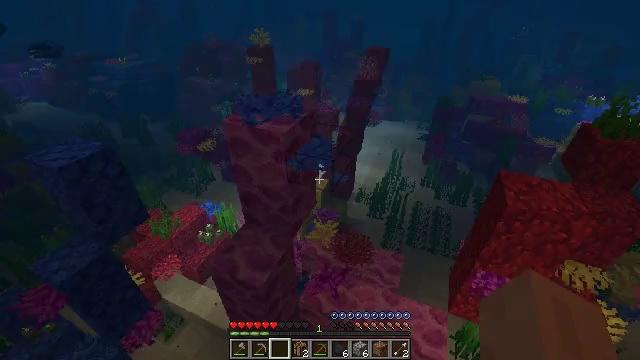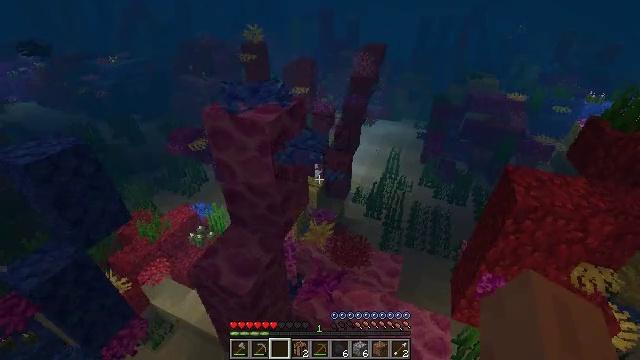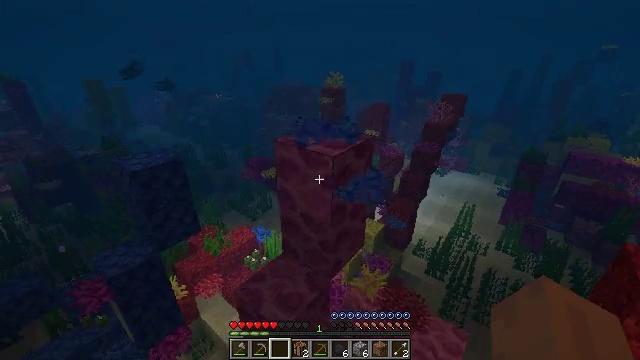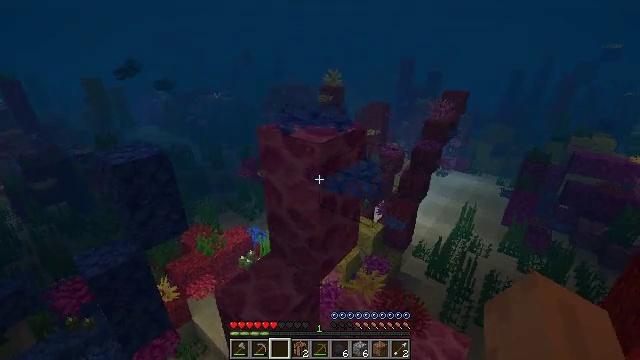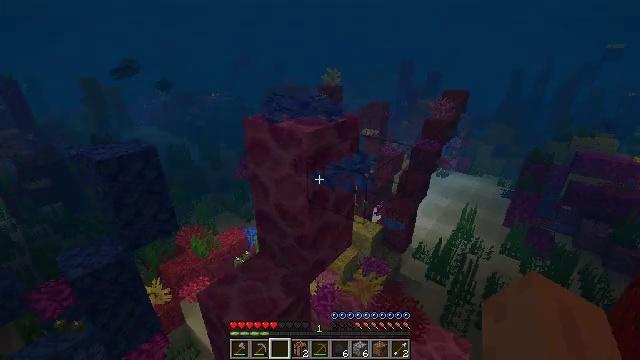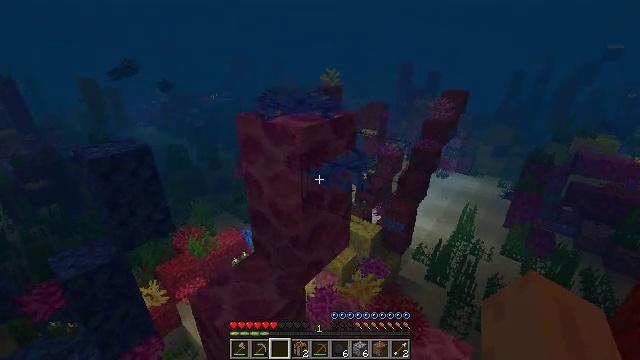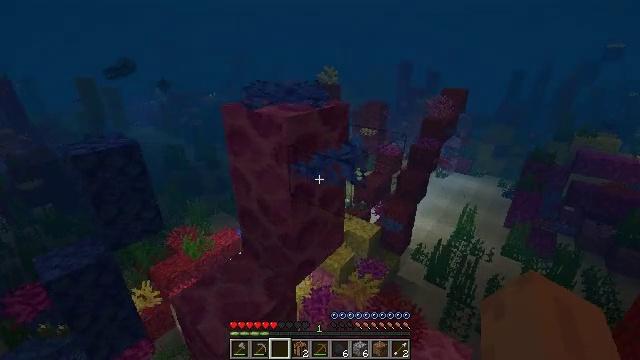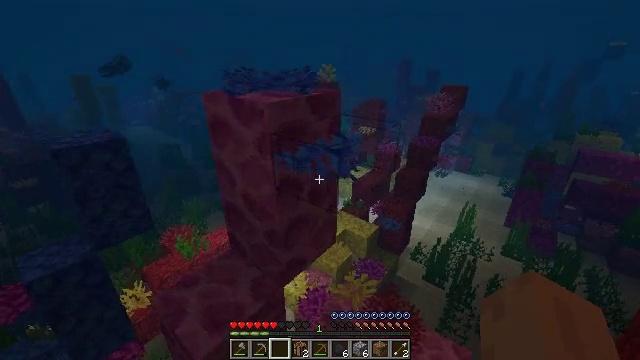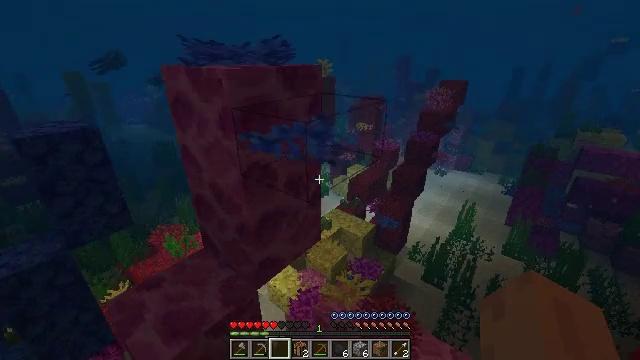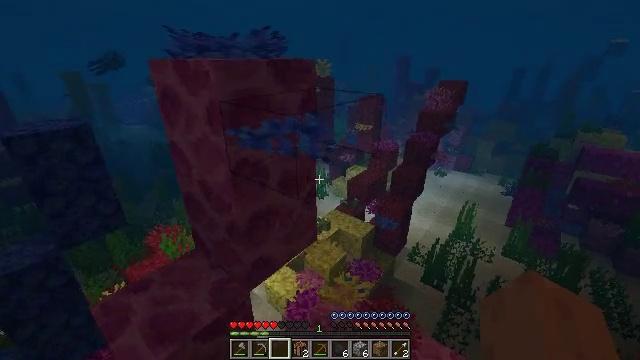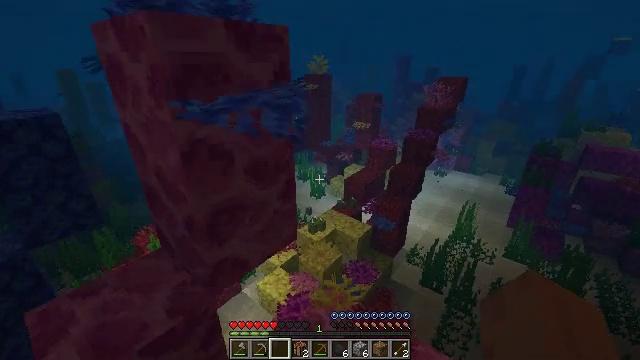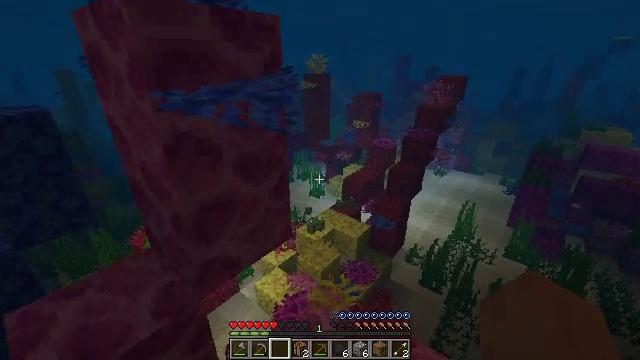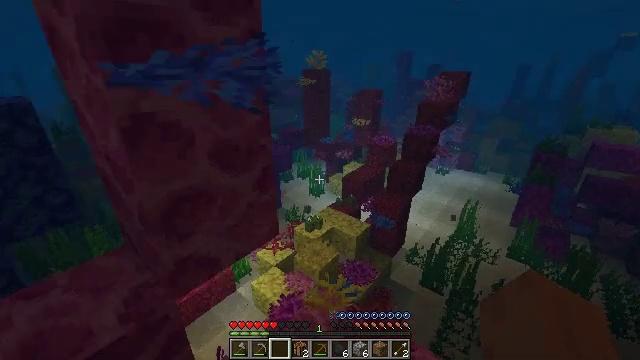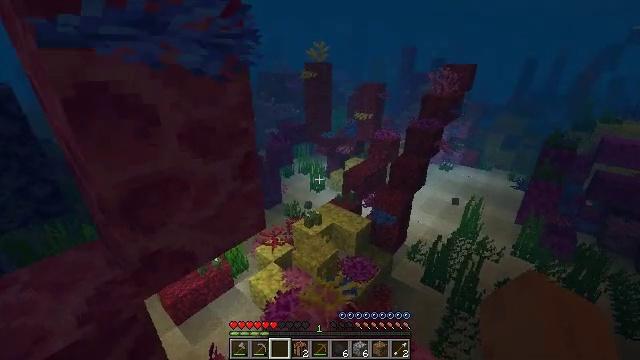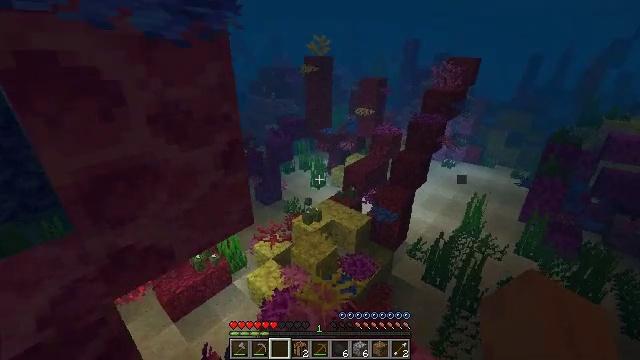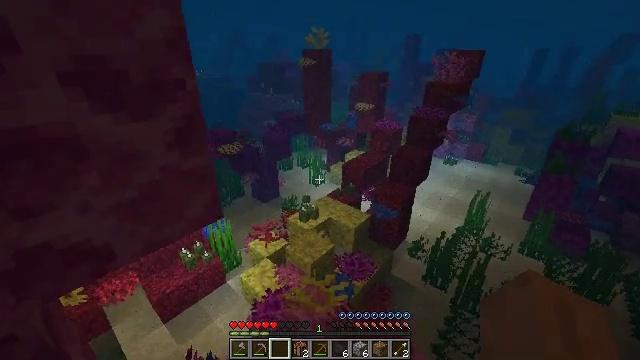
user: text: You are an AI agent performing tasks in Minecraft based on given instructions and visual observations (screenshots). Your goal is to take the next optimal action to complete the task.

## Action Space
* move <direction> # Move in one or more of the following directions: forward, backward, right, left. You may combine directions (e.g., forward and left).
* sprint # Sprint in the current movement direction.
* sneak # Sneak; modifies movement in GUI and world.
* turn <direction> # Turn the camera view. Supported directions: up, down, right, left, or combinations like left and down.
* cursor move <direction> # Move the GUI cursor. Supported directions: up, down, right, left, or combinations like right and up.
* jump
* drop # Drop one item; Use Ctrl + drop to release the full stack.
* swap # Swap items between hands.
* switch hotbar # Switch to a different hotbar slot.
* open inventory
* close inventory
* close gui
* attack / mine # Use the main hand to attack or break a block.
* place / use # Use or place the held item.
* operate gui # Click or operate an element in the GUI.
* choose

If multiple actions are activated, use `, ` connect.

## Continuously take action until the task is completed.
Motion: motion action
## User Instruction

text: Collect the horn coral fan underwater.
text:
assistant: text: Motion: move forward and move right, sprint
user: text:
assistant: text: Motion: move forward and move right, sprint, turn left and up
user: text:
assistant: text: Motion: move forward and move right, sprint
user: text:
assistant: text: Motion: move forward and move right, sprint
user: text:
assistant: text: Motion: move forward and move right, sprint
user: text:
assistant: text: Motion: move forward and move right, sprint
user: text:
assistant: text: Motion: move forward and move right, sprint
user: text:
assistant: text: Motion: move forward and move right, sprint
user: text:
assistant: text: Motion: move forward and move right, sprint
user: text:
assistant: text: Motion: move forward and move right, sprint
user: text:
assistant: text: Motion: move forward and move right, sprint
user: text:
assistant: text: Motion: move forward, sprint
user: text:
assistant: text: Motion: move forward, sprint
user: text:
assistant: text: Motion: move forward, sprint
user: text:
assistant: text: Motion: move forward, sprint
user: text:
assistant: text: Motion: move forward, sprint, turn left
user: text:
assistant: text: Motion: move forward, sprint, turn left
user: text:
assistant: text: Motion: move forward, sprint
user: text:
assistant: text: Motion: move forward, sprint
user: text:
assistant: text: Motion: move forward, sprint
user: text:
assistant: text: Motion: move forward, sprint
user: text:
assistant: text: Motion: move forward, sprint
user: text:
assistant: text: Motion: move forward, sprint
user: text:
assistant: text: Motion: move forward, sprint, turn left
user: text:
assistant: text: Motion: move forward, sprint, turn left
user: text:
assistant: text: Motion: move forward, sprint, turn left
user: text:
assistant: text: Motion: move forward, sprint, turn left
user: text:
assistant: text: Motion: move forward, sprint, turn left
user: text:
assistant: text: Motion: move forward, sprint, turn left
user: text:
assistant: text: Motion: move forward, sprint